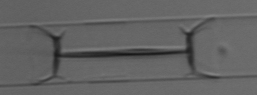
Label: Ditylum_brightwellii